Question:
This is my application screenshot.There is only one NSScrollView on the window.I have made the other parts of the scrollview transparent,except the knob slot.
Here is my draw code for custom NSScroller subclass.
'''
- (void) drawRect: (NSRect)dirtyRect
{
[[NSColor clearColor] set];
NSRectFill(dirtyRect);
[self drawKnob];
}
'''
Does anyone have a clue to make this work? Thanks a lot.
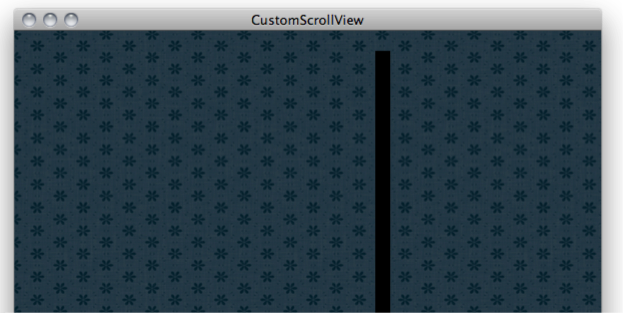
Answer: OK,I solve this myself.Here is the code.
'''
- (void) drawRect: (NSRect)dirtyRect
{
NSDrawWindowBackground([self bounds]);
[self drawKnob];
}
'''
Though it is not really transparent, but the effect is what I want.